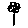
Label: flower